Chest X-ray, PA view. Patient: 40 years old, sex F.
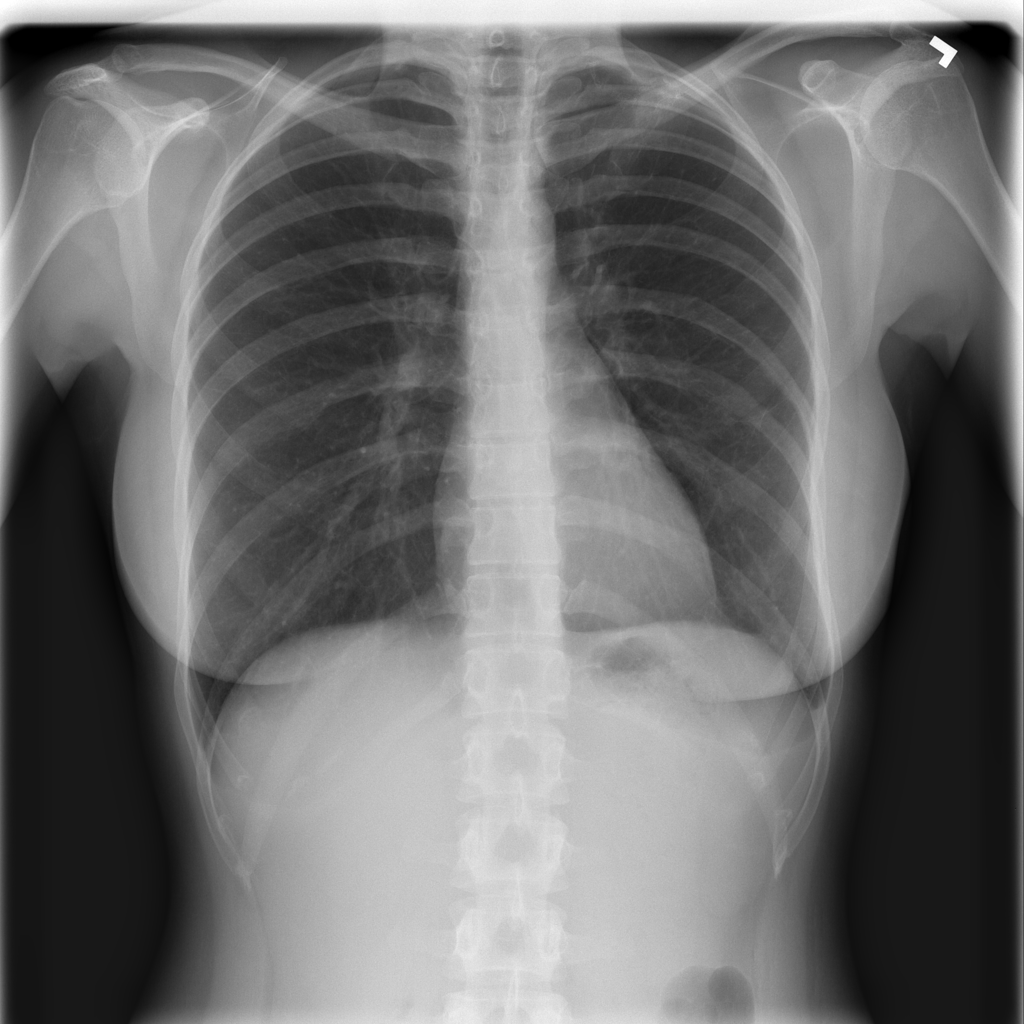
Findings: Pneumothorax